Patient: sex F, age 68
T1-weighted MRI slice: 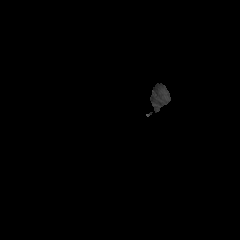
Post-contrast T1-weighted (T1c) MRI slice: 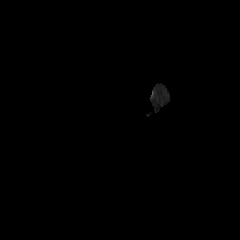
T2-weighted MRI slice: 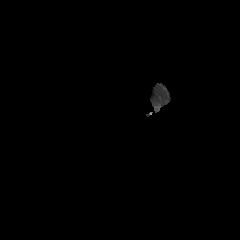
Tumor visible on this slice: no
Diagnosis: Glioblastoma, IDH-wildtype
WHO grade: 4